高一 · 度量几何学
水平放置 $\triangle A B C$ 的斜二测直观图如图所示, 已知 $A^{\prime} C^{\prime}=3, B^{\prime} C^{\prime}=2$, 则 $A B$ 边上的中线的长度为

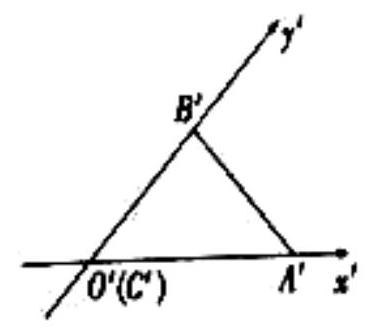
答案: frac{5}{2}$
解析: 【分析】

由已知中直观图中线段的长, 可分析出 $\triangle A B C$ 实际为一个直角边长分别为 $3 、 4$ 的直角三角形, 进而根据勾股定理求出斜边, 结合直角三角形斜边上的中线等于斜边的一半可得答案.

【详解】
在直观图中, $A^{\prime} C^{\prime}=3, B^{\prime} C^{\prime}=2$, 所以在 $R t \triangle A B C$ 中, $A C=3, B C=4, \angle C$ 为直角, $\therefore A B=\sqrt{A C^{2}+B C^{2}}=5$, 因此, $A B$ 边上的中线的长度为 $\frac{1}{2} A B=\frac{5}{2}$.

故答案为: $\frac{5}{2}$.

【点睛】

本题考查的知识点是斜二测画法直观图, 其中掌握斜二测画法直观图与原图中的线段关系是解答的关键.